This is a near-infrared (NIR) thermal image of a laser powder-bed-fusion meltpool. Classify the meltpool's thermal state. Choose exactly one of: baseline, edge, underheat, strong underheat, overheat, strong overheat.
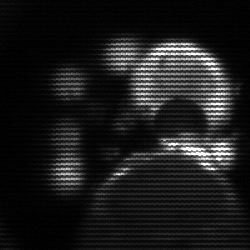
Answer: edge